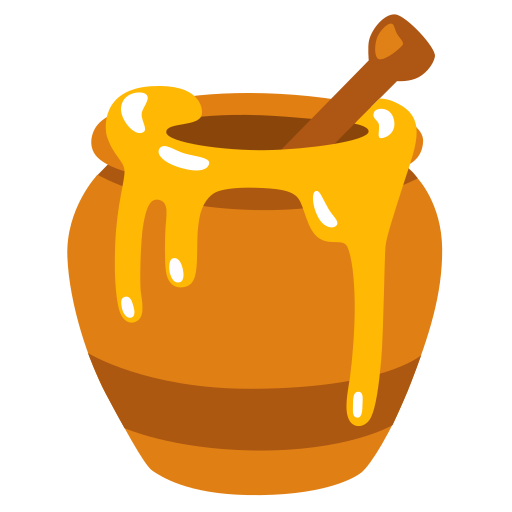
Emoji: 🍯